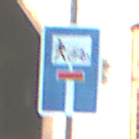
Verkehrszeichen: SackgasseRadverkehrFussgaengerDurchlaessig
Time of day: MorningAfternoon
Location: Outdoor (Urban)
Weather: PartlyCloudy
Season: NotSpecified
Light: Natural